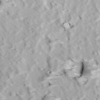
Label: not_dusty